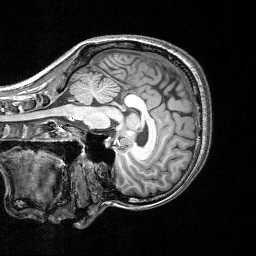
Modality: T1w
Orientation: sagittal
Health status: ill
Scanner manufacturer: siemens
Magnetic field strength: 3 T
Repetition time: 2 s
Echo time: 0.00303 s